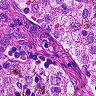
Metastatic tissue present: no